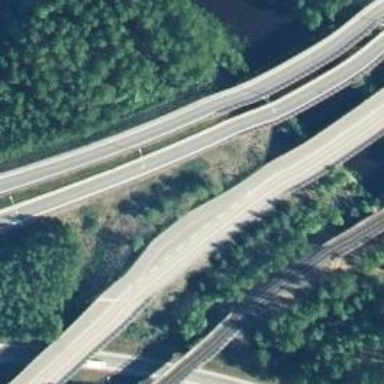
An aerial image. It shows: Asphalt motorway.